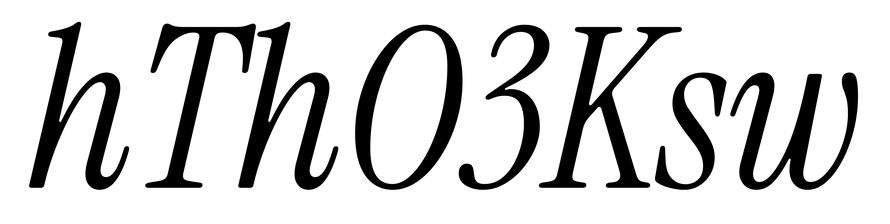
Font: InstrumentSerif-Italic